Question: I would like to retrieve some values with JQuery but there is one problem for 'width' value. I just test it :
'''
alert($("#j_idt14\:panelGrid label").parent().attr('id'));
alert("width :" + $("#j_idt14\:panelGrid label").parent().css("width"));
alert("outerWidth :" + $("#j_idt14\:panelGrid label").parent().outerWidth());
alert("padding right :" + $("#j_idt14\:panelGrid label").parent().css("padding-right"));
alert("padding left :" + $("#j_idt14\:panelGrid label").parent().css("padding-left"));
alert("border right width :" + $("#j_idt14\:panelGrid label").parent().css("border-right-width"));
alert("border left width :" + $("#j_idt14\:panelGrid label").parent().css("border-left-width"));
'''
and I get :
'''
j_idt14:universe_login
width :453px
outerWidth :463
padding right :8px
padding left :0px
border right width :1px
border left width :1px
'''
but when I verify this values with firebug for j_idt14:universe_login id, I get :

So the width calculated by JQuery isn't the same as Firebug...any idea to explain that ?
Thank you
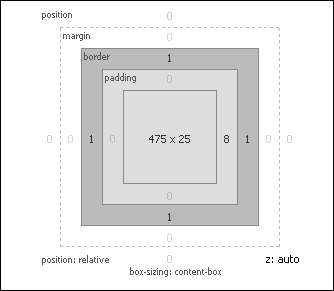
Answer: oh no...my apologizes everyone
my code just run some code AFTER showing these values and modify it, so behaviour looks like correct.
I displayed values on '$("#j_idt14\:panelGrid label").parent().ready(function(){...}' whereas I had some forgotten code inside '$(document).ready(function(){...}'
Sorry again, problem is solved